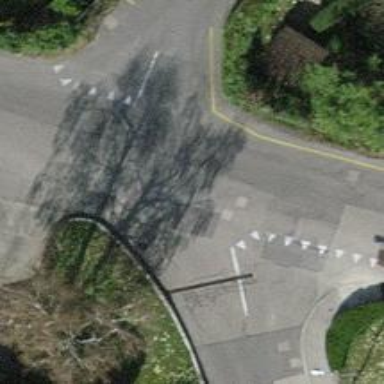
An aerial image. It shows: Unmarked crossing on asphalt footway.